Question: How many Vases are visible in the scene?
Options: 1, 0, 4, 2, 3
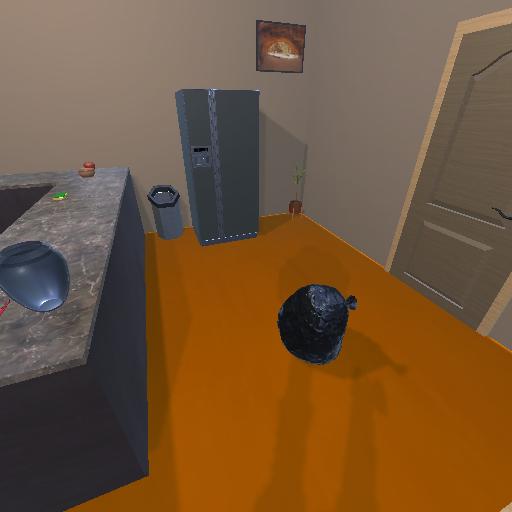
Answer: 1